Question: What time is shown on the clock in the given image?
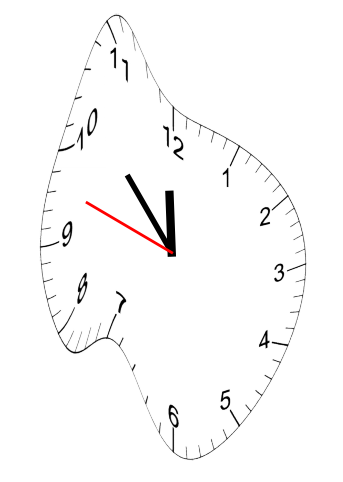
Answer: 11:52:48